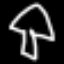
Label: mushroom